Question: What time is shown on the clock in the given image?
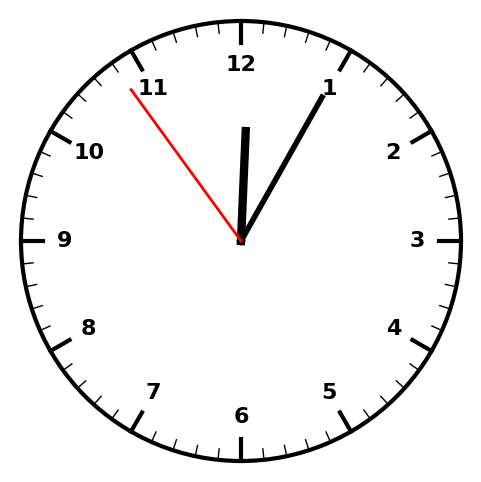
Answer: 12:04:54